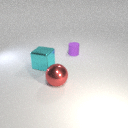
large red metal sphere in front of large cyan metal cube